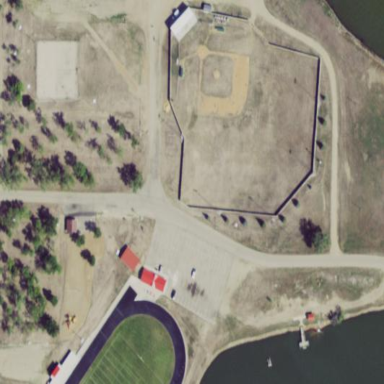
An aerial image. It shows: Baseball pitch for leisure land activities.